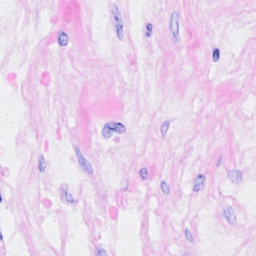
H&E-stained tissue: Breast